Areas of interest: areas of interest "Agricultural and Sideline Products Market"
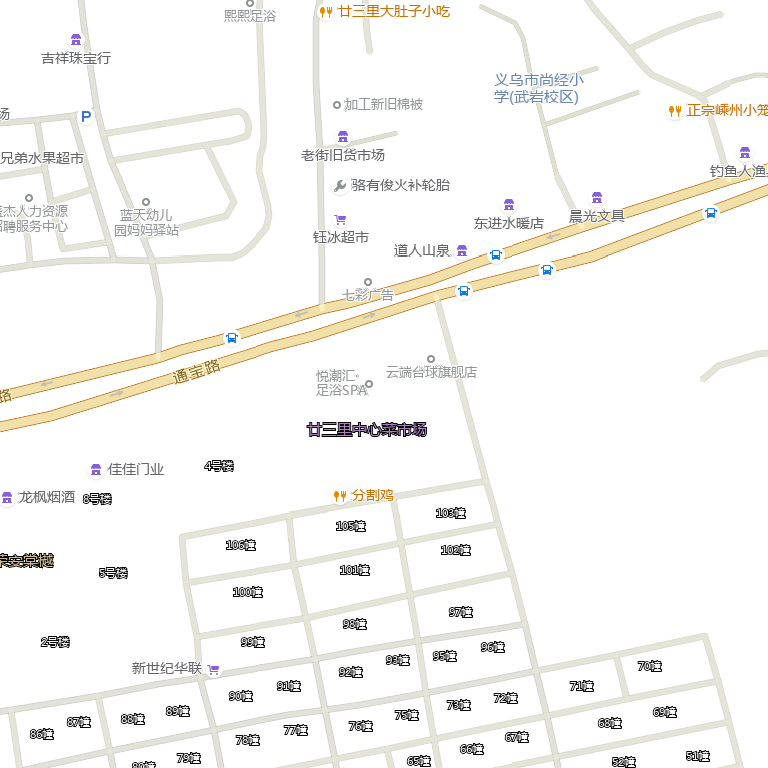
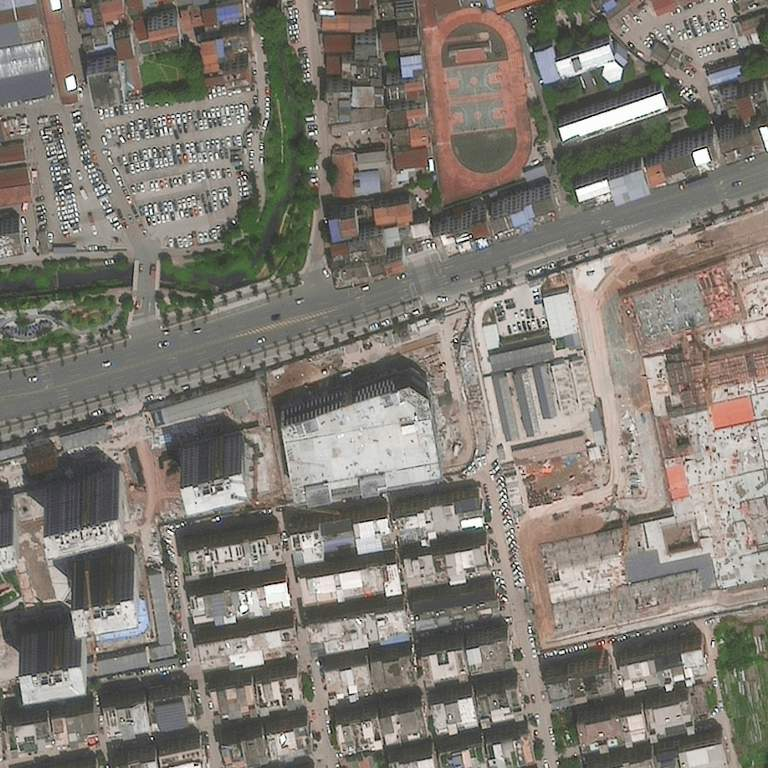